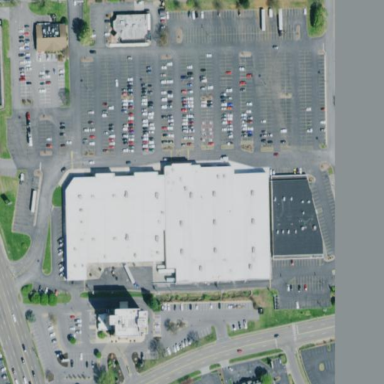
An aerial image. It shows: Department store building.